Field crop: maize
Growth stage: 2
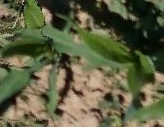
Species: maize